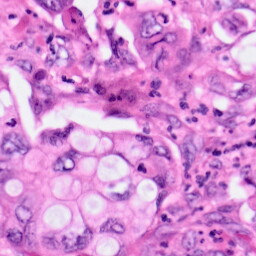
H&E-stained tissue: Pancreatic